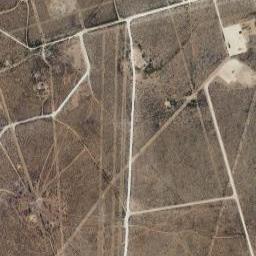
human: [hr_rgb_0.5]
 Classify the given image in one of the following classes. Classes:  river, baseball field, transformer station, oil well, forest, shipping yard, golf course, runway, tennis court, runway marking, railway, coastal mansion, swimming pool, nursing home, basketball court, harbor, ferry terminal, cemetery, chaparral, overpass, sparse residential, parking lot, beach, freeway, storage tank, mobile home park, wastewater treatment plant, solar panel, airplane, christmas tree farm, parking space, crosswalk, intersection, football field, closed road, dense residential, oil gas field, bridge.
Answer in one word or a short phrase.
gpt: oil gas field